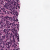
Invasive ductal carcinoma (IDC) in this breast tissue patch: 1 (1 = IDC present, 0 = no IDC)